Question: I would like to do something like this in HTML5 where I have something like:
I want to be able to make it so that when I click on the Start button, the tickmark gradually moves to the next tick and increments by 1 per second, clicking on stop stops the behavior, and clicking on start again resumes from the current spot. The box at the top just shows the number of seconds corresponding to the red tracker bar. Assuming the user can specify the number of tickmarks (i.e. could be 20 seconds/tickmarks wide ro 10 seconds/tickmarks wide).
I have seen the JQuery UI Slider <URL> though it has no tickmarks and am unsure if it really is the best way to go about doing what I described or if there is some better way.
What is the best javascript, jquery, html approach of doing this?
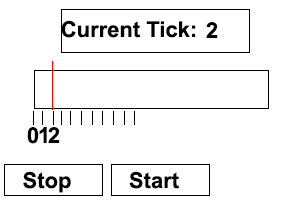
Answer: Try this - I felt like doing an exercise!
<URL>
Only quirk is that the ticks along the bottom don't align exactly with different values of 'TICKS_ON_BAR'. Probably a minor CSS/math issue.
You can change these variables
'''
var TICKS_ON_BAR = 10; // Number of seconds to show on the bar
var TICK_RATE_MS = 100; // Interval to tick at (in milliseconds)
'''
Also added a handy callback function
'''
function timerComplete(){
// Do something further when the timer hits the end of the bar
}
'''
If you want this to run smoothly, you could make the interval lower or (since you specified HTML5) use a linear CSS3 transition to make the changes animate:
<URL>
Animating this as is with jQuery is glitchy also: <URL>